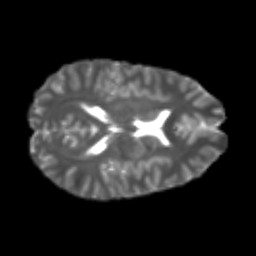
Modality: T2w
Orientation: axial
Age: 22
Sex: male
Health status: healthy
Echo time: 0.074 s